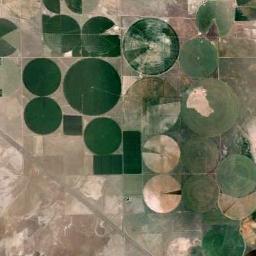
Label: circular_farmland